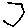
Label: hexagon